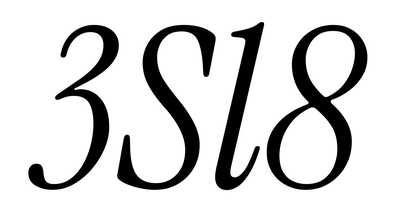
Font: InstrumentSerif-Italic